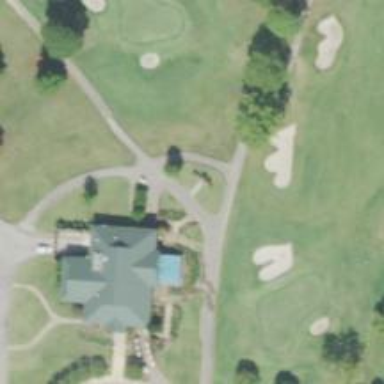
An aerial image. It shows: Path for golf carts.